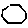
Label: hexagon